Aerial crown-view tile of a tropical tree (Barro Colorado Island, Panama), acquired 20241112:
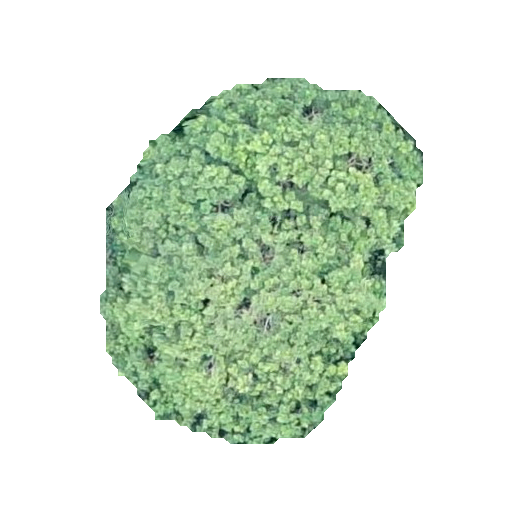
Species: Simarouba amara
GBIF accepted scientific name: Simarouba amara
Crown area: 134.162 m²